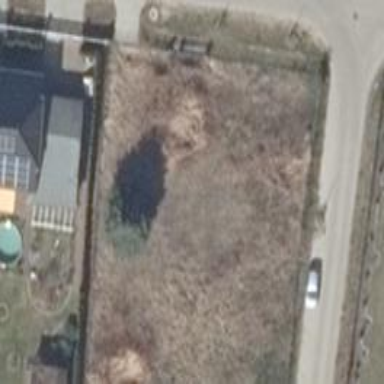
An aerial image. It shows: Evergreen needle-leaved tree.